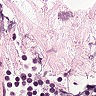
Metastatic tissue present: no